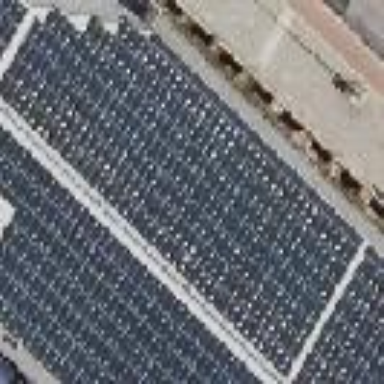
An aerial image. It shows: Solar power generator using photovoltaic method with solar photovoltaic panel types.